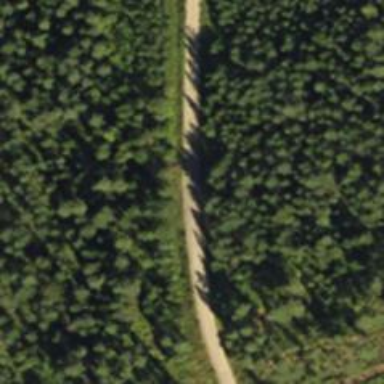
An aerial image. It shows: Unclassified road.